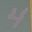
Label: 4